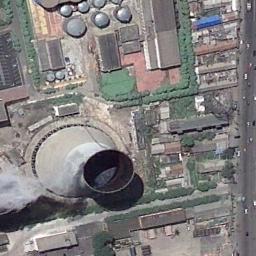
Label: thermal_power_station